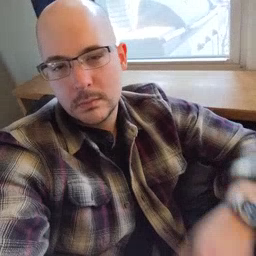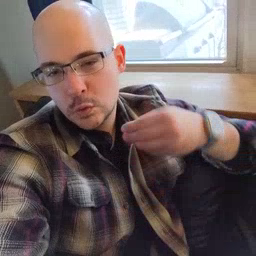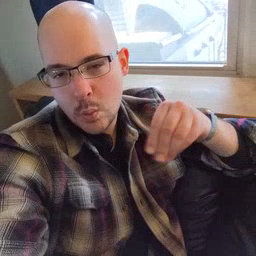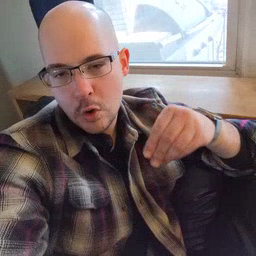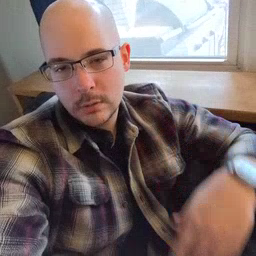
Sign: store